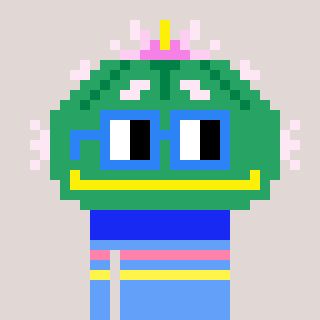
a pixel art character with square blue glasses, a peyote-shaped head and a blue-colored body on a warm background